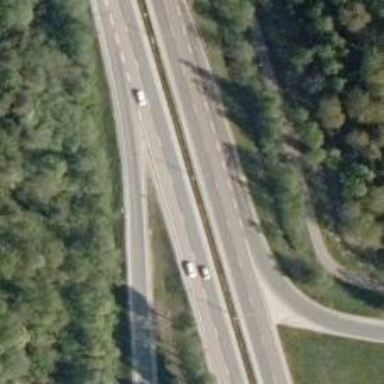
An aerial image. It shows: Asphalt road designated as trunk highway.